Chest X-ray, PA view. Patient: 59 years old, sex M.
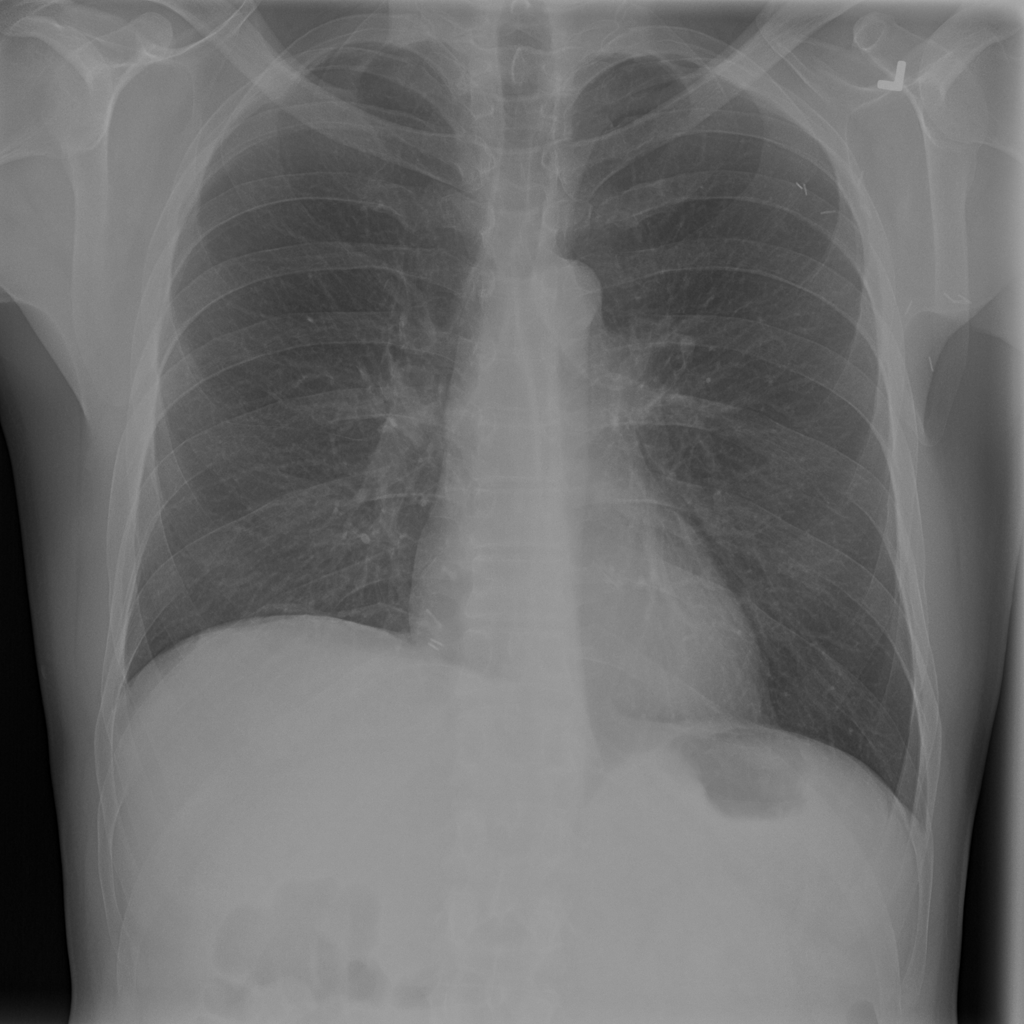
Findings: Nodule